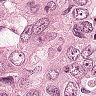
Metastatic tissue present: yes